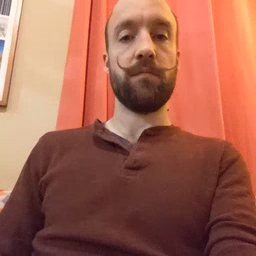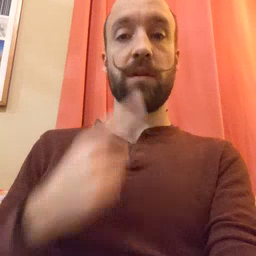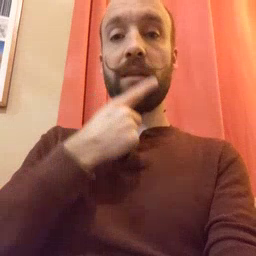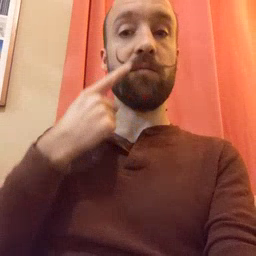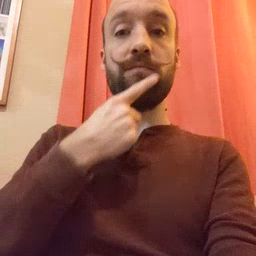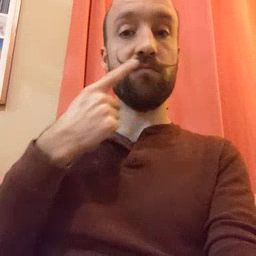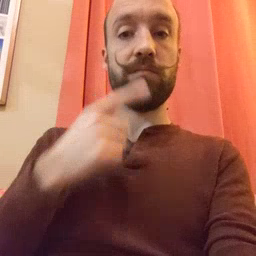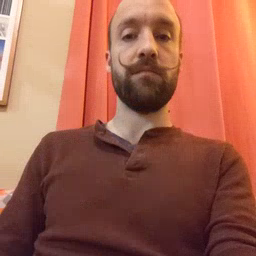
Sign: mouth